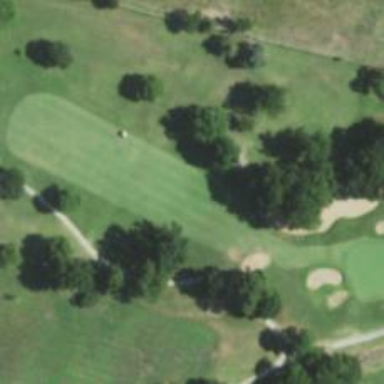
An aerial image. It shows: Golf hole.